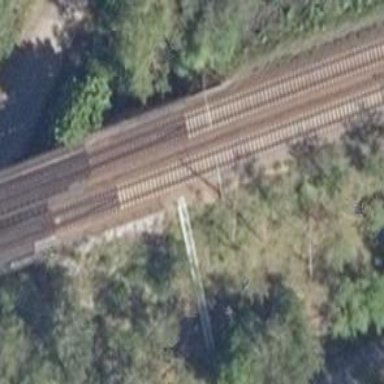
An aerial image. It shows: Bridge over electrified railway with contact lines.